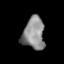
Tissue: lung
Cell type: Epithelial cells
Senescence score: 0.2318
Nuclear area (px): 690
Mean DAPI intensity: 139.862